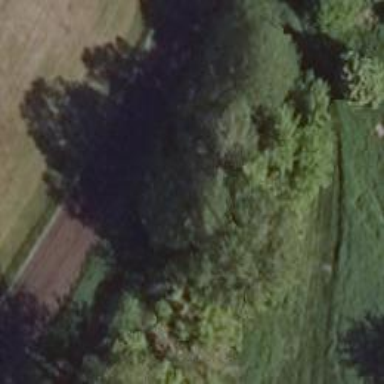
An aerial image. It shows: Row of trees in natural setting.